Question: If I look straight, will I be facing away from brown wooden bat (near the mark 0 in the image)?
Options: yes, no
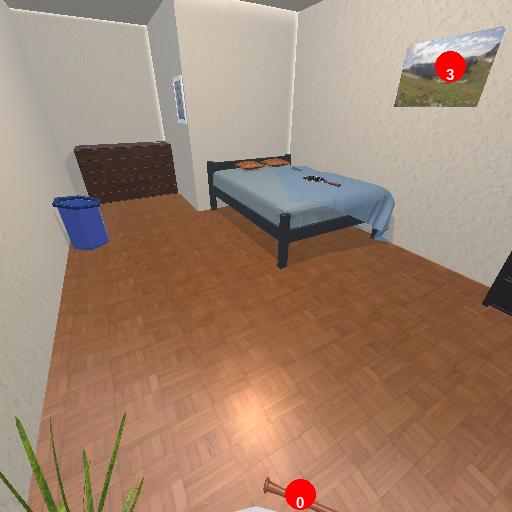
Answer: yes